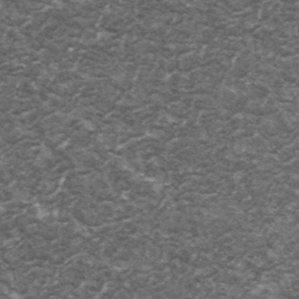
Label: frost